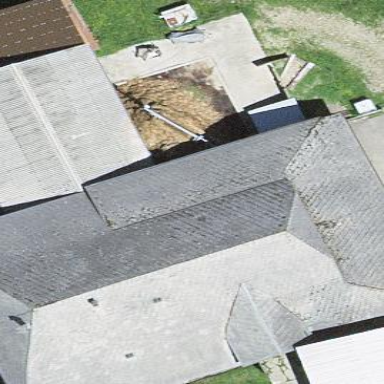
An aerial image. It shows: Barn.